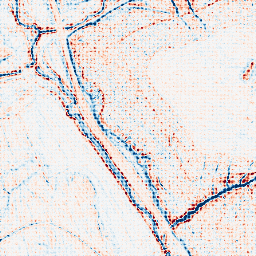
Category: edge_preserving
Decomposition family: anisotropic_diffusion
Decomposition parameters: iterations: 10
kappa: 100
gamma: 0.1
Upsampling method: sinc_blackman
Upsampling parameters: scale: 8
kernel_size: 8
Upsampling scale: 8